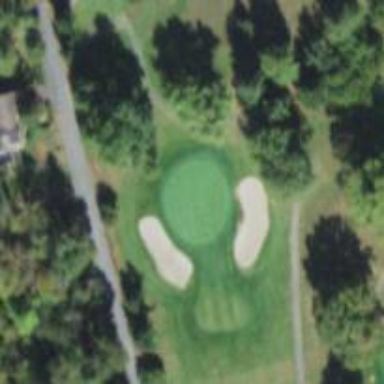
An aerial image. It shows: Golf hole.